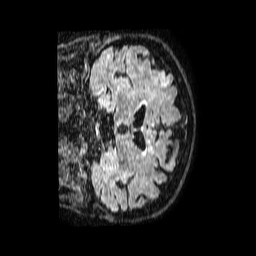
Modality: FLAIR
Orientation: coronal
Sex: female
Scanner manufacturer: philips
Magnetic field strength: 1.5 T
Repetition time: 4.8 s
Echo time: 0.3 s